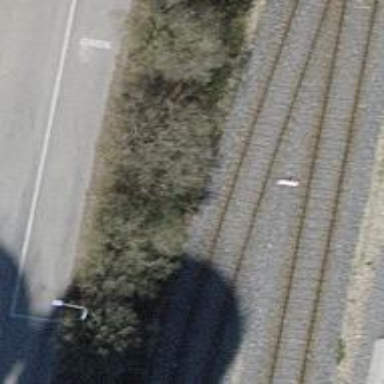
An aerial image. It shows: Single-track spur railway line.